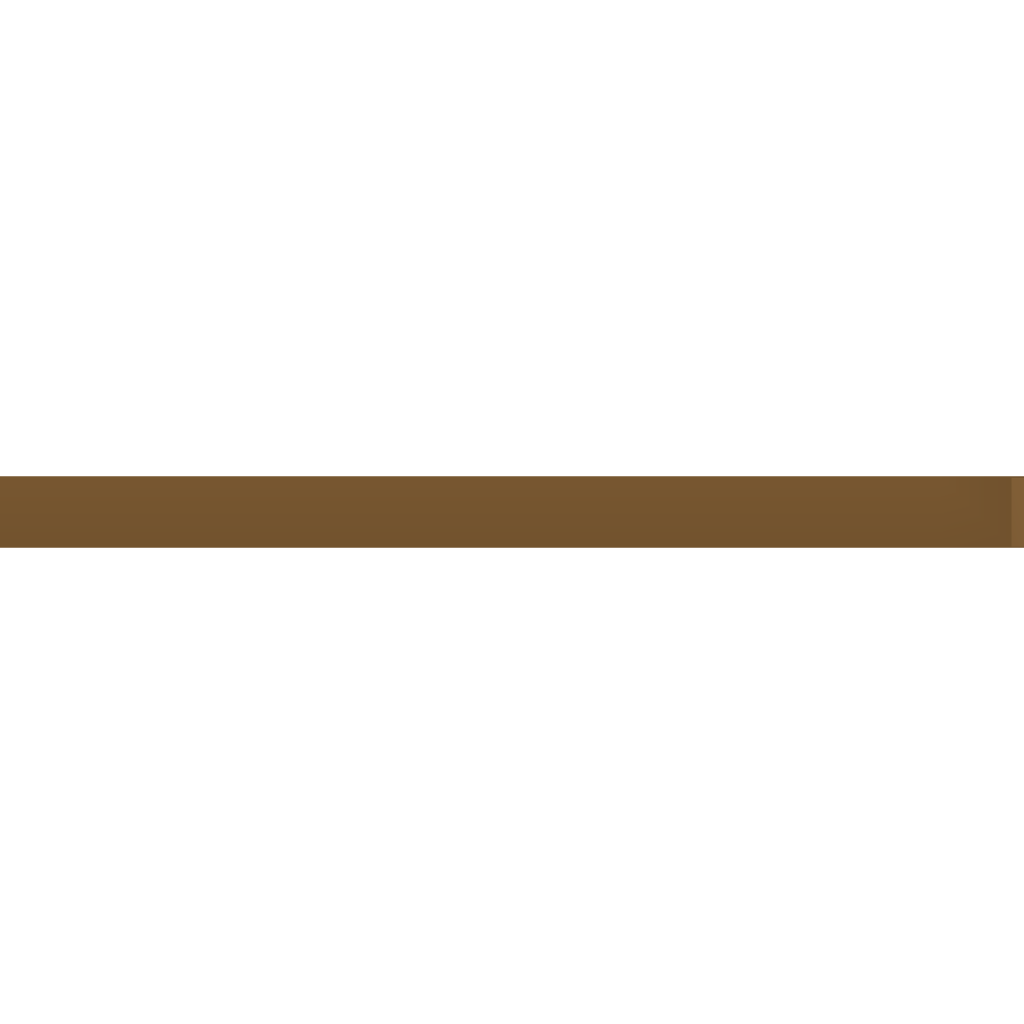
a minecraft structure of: Race34 bad low quality